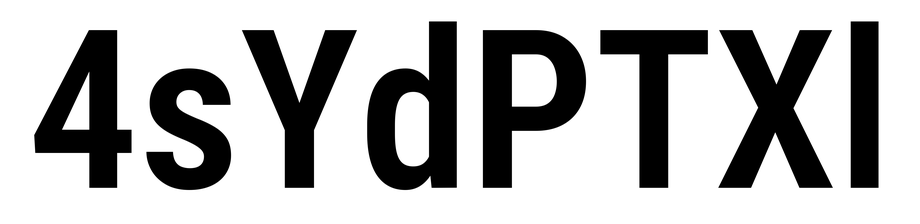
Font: Roboto_Condensed_SemiBold